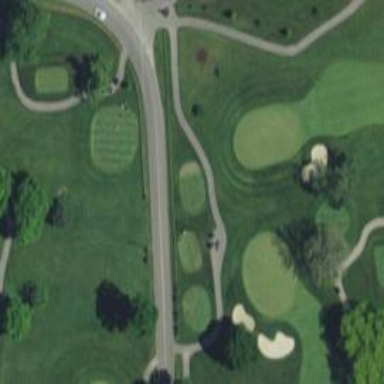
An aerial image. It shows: Path for both road and golf.